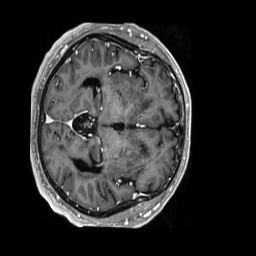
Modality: T1w
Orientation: axial
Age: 75
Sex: male
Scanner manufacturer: philips
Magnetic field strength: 1.5 T
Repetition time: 0.007165 s
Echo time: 0.003251 s